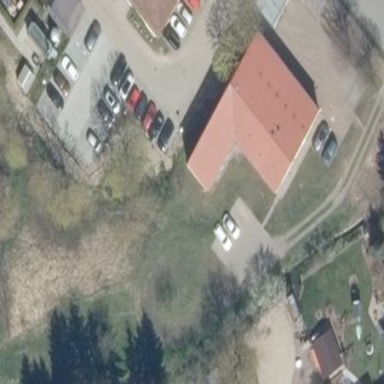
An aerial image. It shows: Ambulance station building.